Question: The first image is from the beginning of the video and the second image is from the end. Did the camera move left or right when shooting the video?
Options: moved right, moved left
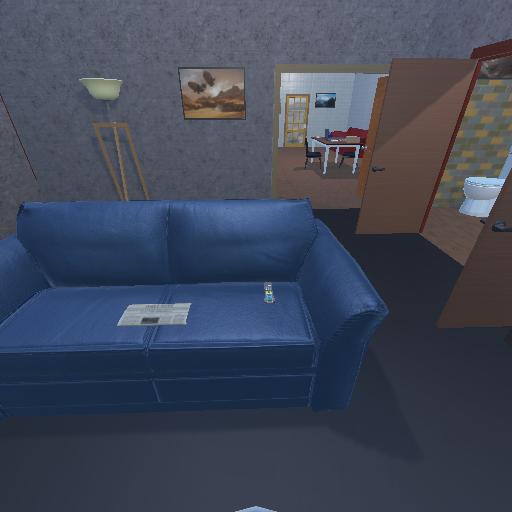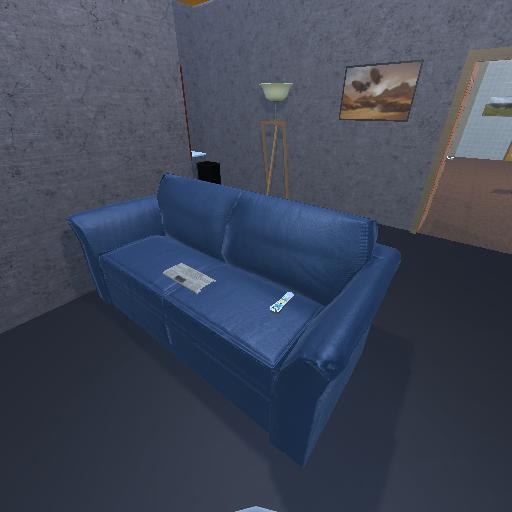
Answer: moved right